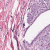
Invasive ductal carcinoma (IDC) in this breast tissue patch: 1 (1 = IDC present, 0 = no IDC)